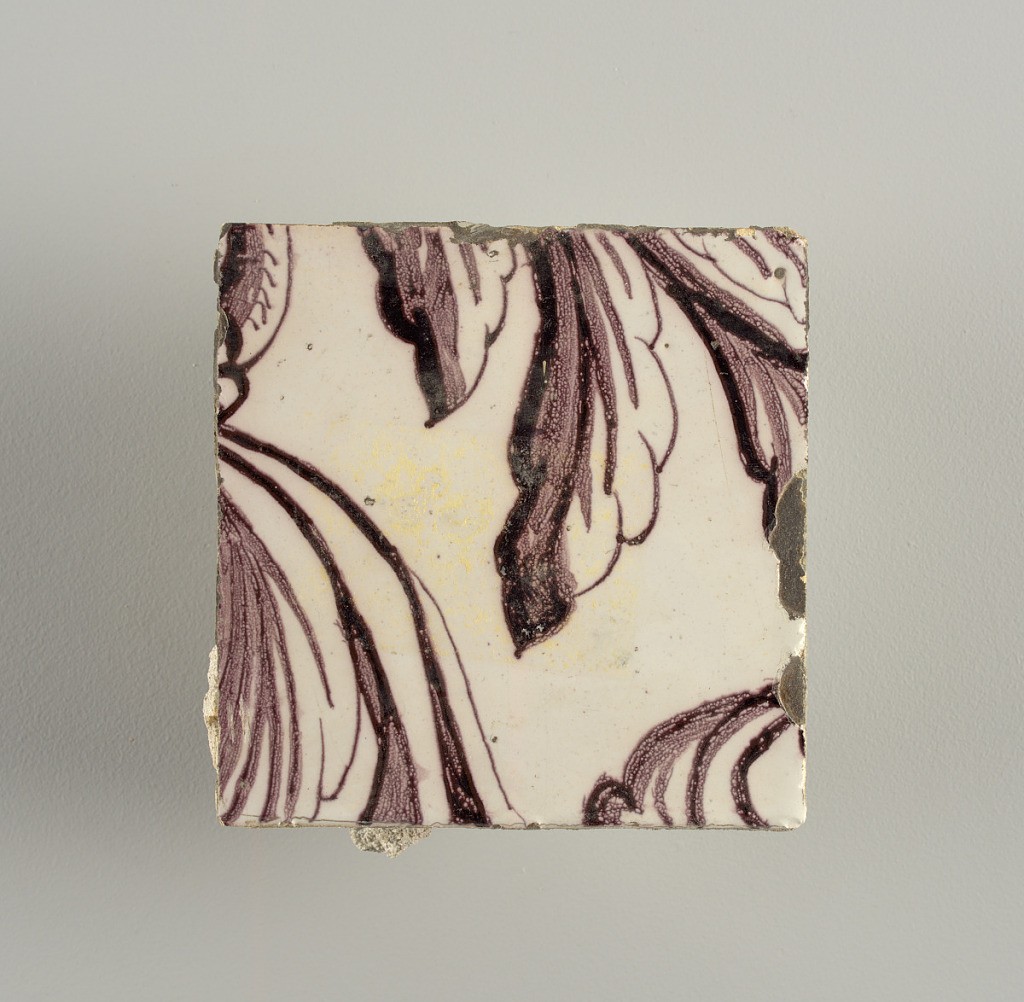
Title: Tile wall facing
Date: ca. 1725
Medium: Tin-glazed earthenware, underglaze
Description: Horizontal rectangle.  Thirty tiles wide and twenty-three tiles high with opening for fireplace eleven tiles wide and ten high.  Foliage arabesques disposed about three vertical axes from which are emphazised by urns at center and right, and at left by the figure of a standing woman carrying an infant on her arm and accompanied by two children.